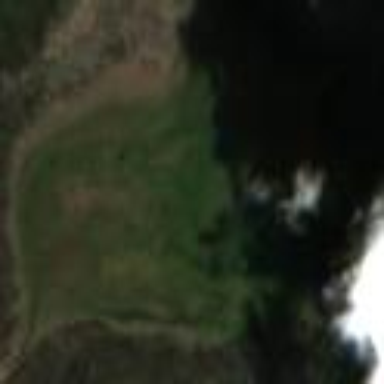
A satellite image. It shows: Natural grassy area.